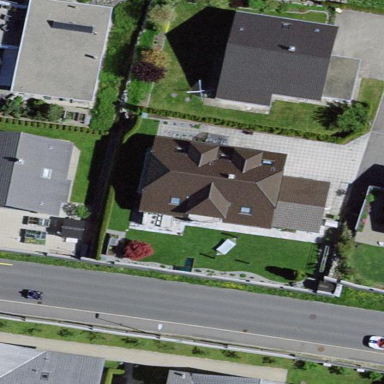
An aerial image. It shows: Detached building with half-hipped roof.